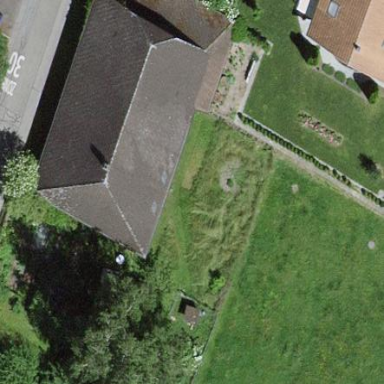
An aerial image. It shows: Farm building.